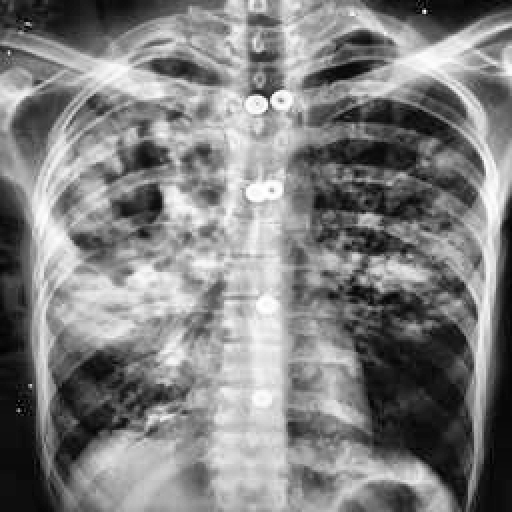
Finding: TUBERCULOSIS